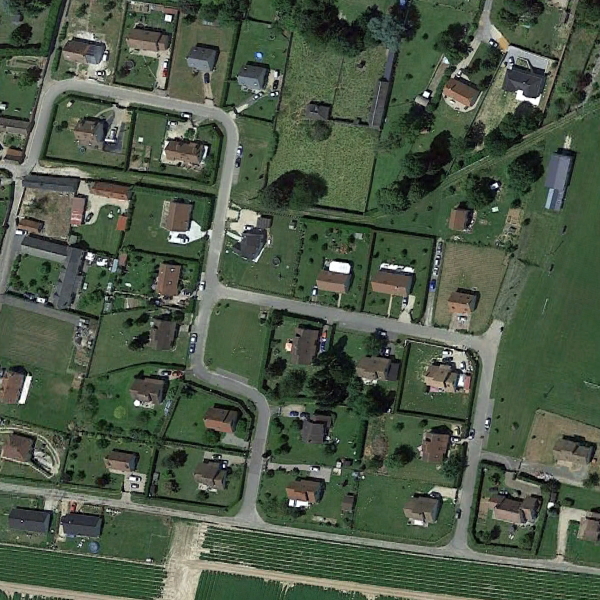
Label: MediumResidential